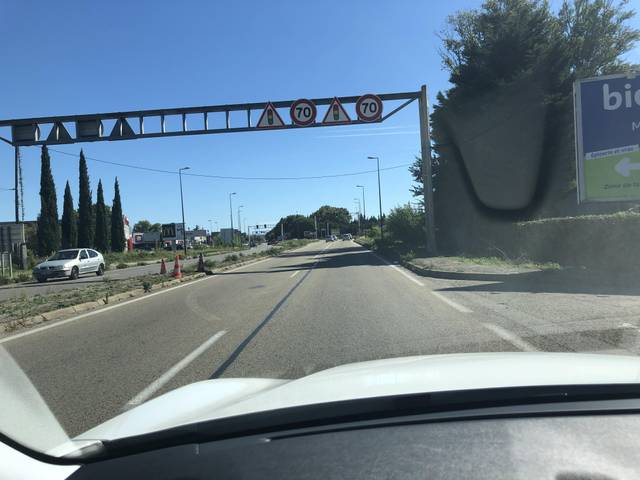
Region: France
Coordinates: 43.926, 4.847